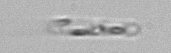
Label: Cerataulina_pelagica